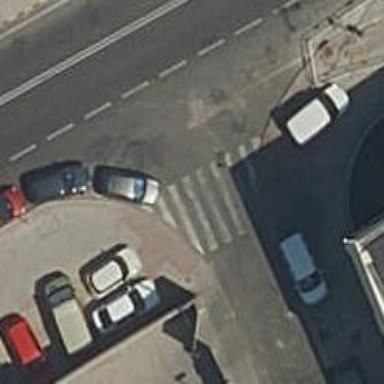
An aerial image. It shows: Zebra crossing on the road.